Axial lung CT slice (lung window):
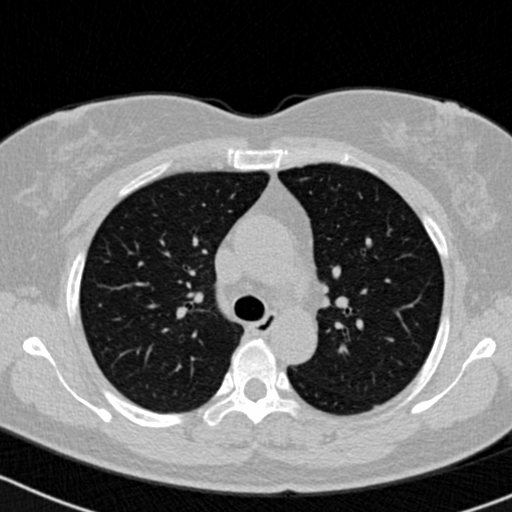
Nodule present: no